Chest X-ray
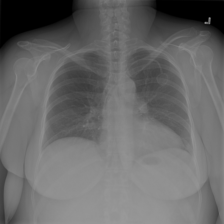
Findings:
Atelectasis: negative
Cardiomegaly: negative
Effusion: negative
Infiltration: negative
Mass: negative
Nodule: negative
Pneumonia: negative
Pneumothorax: negative
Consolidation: negative
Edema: negative
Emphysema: negative
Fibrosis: negative
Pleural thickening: negative
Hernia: negative